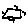
Label: hexagon